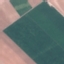
Land use / land cover class: AnnualCrop